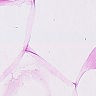
Metastatic tissue present: no